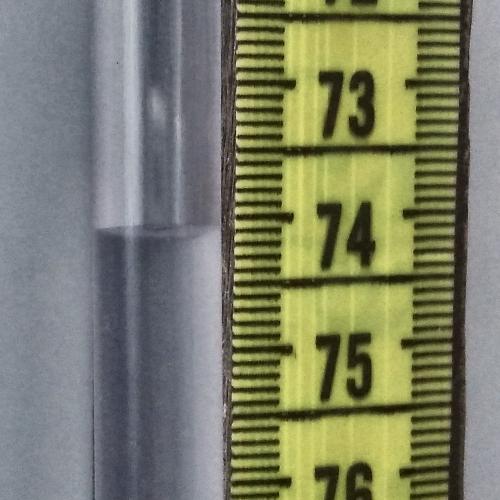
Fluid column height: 74.1 cm